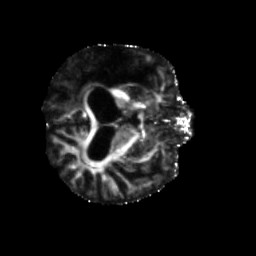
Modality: FA
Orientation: axial
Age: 52
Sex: male
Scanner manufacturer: siemens
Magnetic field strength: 3 T
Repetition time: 5.47 s
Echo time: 0.0854 s